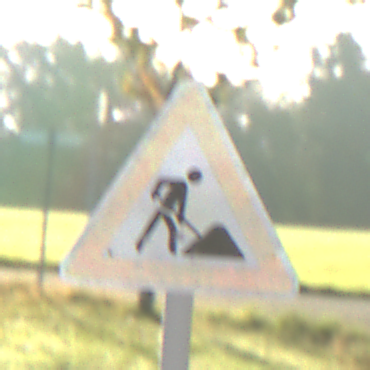
Verkehrszeichen: Arbeitsstelle
Umgebung: Outdoor, Nature
Tageszeit: MorningAfternoon
Wetter: Clear
Licht: Natural
Jahreszeit: NotSpecified
Kontrast: HighContrast